Question: I am using task in SSIS 2008 R2. I have a variable 'idVar' which is of data type . I need to pass this variable to property 'Arguments' of the task so the process executable can take this variable as argument. I use expression to assign '@idVar' to 'Arguments'.
Now the system says I need to convert Int to String so I used the following expression in the expression builder
'''
(DT_STR, 10, 1252) @[User::IdVar]
'''
It gives the following error:
'''
Expression cannot be evaluated.
Additional information:
The expression "(DT_STR, 10, 1252) @[User:IdVar]" has a result type of "DT_STR",
which cannot be converted to a supported type.
(Microsoft.DataTransformationServices.Controls)
'''
What is the correct way to type cast the number to string?

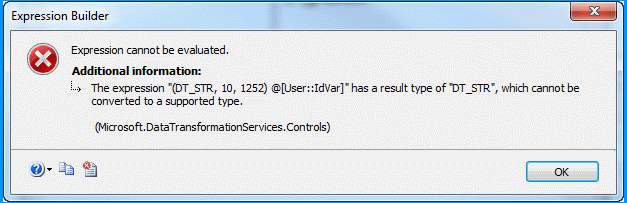
Answer: ### Cause of the issue:
'Arguments' property in available on the tab is expecting a value of data type 'DT_WSTR' and not 'DT_STR'.
### SSIS 2008 R2 package illustrating the issue and fix:
Create an SSIS package in and name it as 'SO_13177007.dtsx'. Create a package variable with the following information.
'''
Name Scope Data Type Value
------ ------------ ---------- -----
IdVar SO_13177007 Int32 123
'''

Drag and drop an onto the tab and name it as

Double-click the to open the 'Execute Process Task Editor'. Click page and then click the button against the property to view the 'Property Expression Editor'.

On the , select the property 'Arguments' and click the button against the property to open the 'Expression Builder'.

On the , enter the following expression and click 'Evaluate Expression'. This expression tries to convert the integer value in the variable 'IdVar' to string data type.
'''
(DT_STR, 10, 1252) @[User::IdVar]
'''

Clicking will display the following error message because the Arguments property on expects a value of data type 'DT_WSTR'.

To fix the issue, update the expression as shown below to convert the integer value to data type 'DT_WSTR'. Clicking will display the value in the text area.
'''
(DT_WSTR, 10) @[User::IdVar]
'''

### References:
To understand the differences between the data types 'DT_STR' and 'DT_WSTR' in SSIS, read the documentation <URL> on MSDN. Here are the quotes from the documentation about these two string data types.
### DT_STR
A null-terminated ANSI/MBCS character string with a maximum length of 8000 characters. (If a column value contains additional null terminators, the string will be truncated at the occurrence of the first null.)
### DT_WSTR
A null-terminated Unicode character string with a maximum length of 4000 characters. (If a column value contains additional null terminators, the string will be truncated at the occurrence of the first null.)